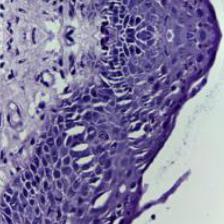
Diagnosis: Normal